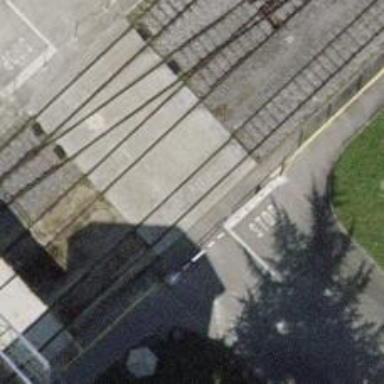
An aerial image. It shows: Railway level crossing.